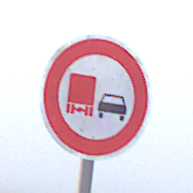
Verkehrszeichen: UeberholverbotKraftfahrzeuge
Umgebung: Outdoor, RoadRail
Tageszeit: MorningAfternoon
Wetter: Overcast
Licht: Natural
Jahreszeit: NotSpecified
Kontrast: LowContrast